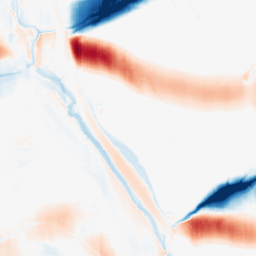
Category: morphological
Decomposition family: morphological_ellipse
Decomposition parameters: operation: average
width: 50
height: 5
Upsampling method: bicubic_16x
Upsampling parameters: scale: 16
Upsampling scale: 16